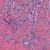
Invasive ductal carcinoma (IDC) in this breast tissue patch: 1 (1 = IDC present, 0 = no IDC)